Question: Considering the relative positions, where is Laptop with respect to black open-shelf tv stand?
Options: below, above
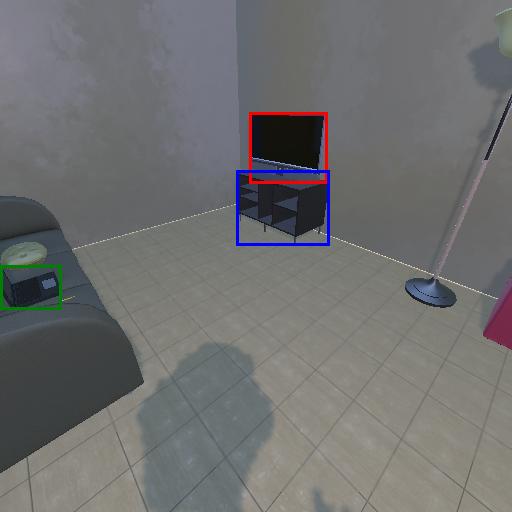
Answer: below